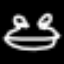
Label: frog